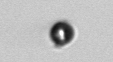
Label: bead